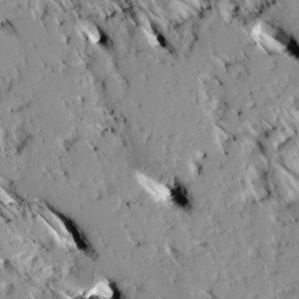
Label: non_frost